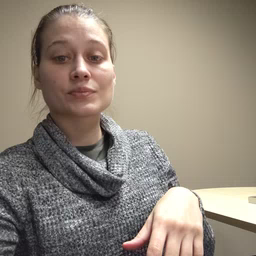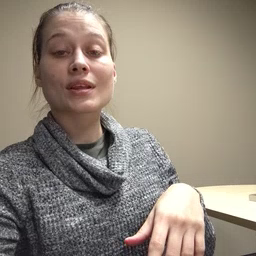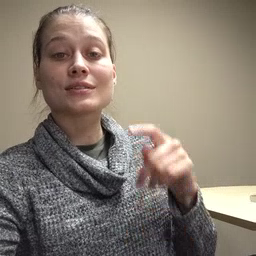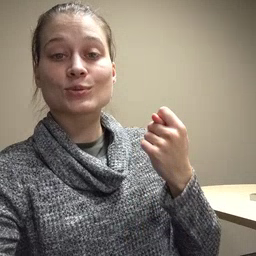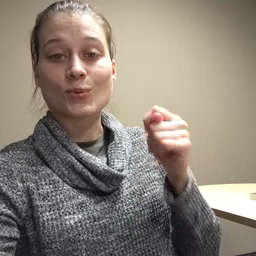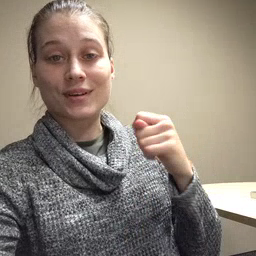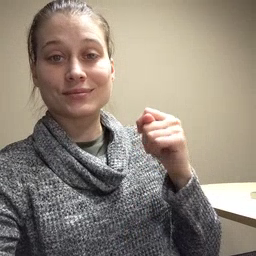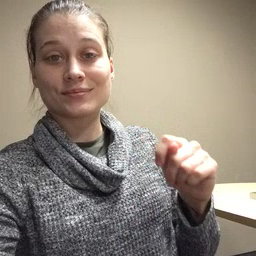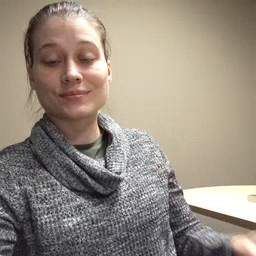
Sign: toy